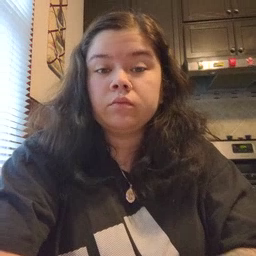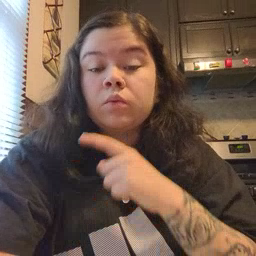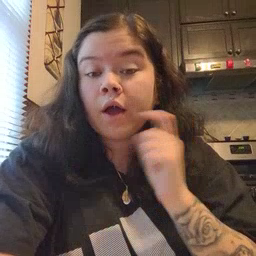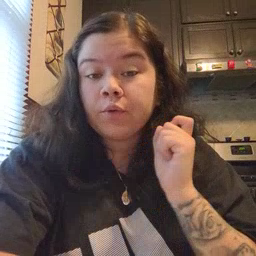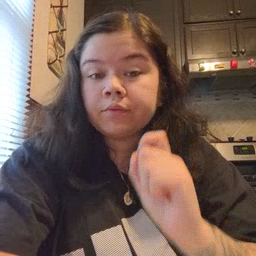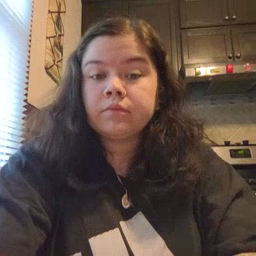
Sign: dryer